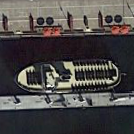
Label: civil